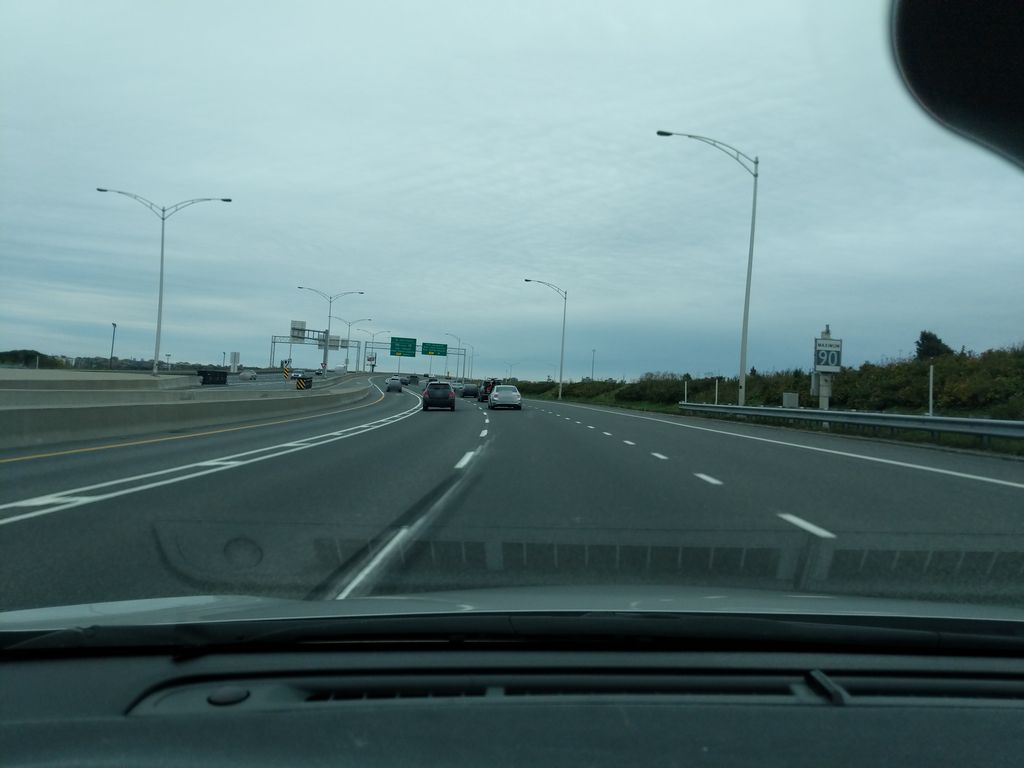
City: quebec_city